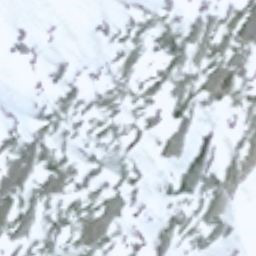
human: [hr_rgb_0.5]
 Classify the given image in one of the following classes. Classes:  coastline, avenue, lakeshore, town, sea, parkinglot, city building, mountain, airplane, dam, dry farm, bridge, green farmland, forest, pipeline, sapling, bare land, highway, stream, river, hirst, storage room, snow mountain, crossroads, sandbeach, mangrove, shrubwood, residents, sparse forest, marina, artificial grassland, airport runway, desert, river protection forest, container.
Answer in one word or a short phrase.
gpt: snow mountain